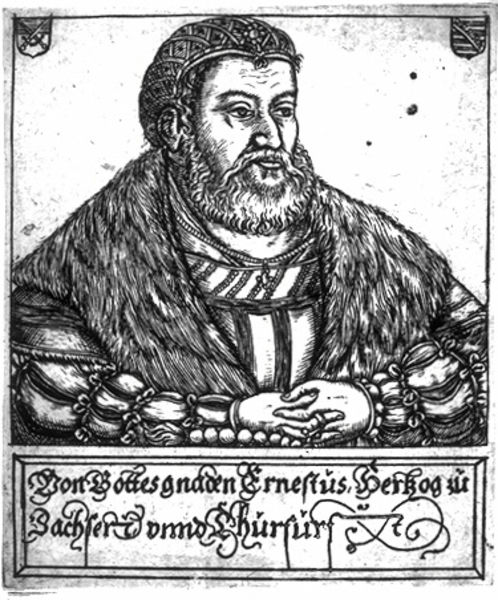
Titel: Bildnis des Kurfürsten Ernst von Sachsen
Künstler: Balthasar Jenichen
Institution: (Seriendruck)
Schlagwörter: gott, hand, mann, umhang, hut, mund, nase, schmuck, schwarz, stirn, weiss, zeichnung, blick, haube, bart, kappe, mütze, arm, augen, falten, gesicht, hermelin, kragen, mensch, pelz, rahmen, vollbart, ärmel, bildnis, hände, portrait, porträt, haare, mantel, reich, blatt, bruststück, perlen, renaissance, fell, kopfbedeckung, holzschnitt, schrift, papier, kette, grafik, graphik, dick, ernst, inschrift, faltig, dreiviertelprofil, selbstporträt, fett, buch, druck, schnitt, schwarzweiss, radierung, stich, seite, schwerter, text, holzdruck, herrscher, nerz, fürst, rüstung, buchseite, wappen, harnisch, halbprofil, mittelalter, wams, herzog, rosenkranz, fraktur, herscher, haände, kurfürst, stifter, sachsen, thüringen, seriendruck, schaube, haarnetz, stifterbild, ausladend, pels, ernestus, von gottes gnaden, gottes gnaden, e, emperator, von gottes gnaden ernestus herzog zu, sachsen und kurfürst